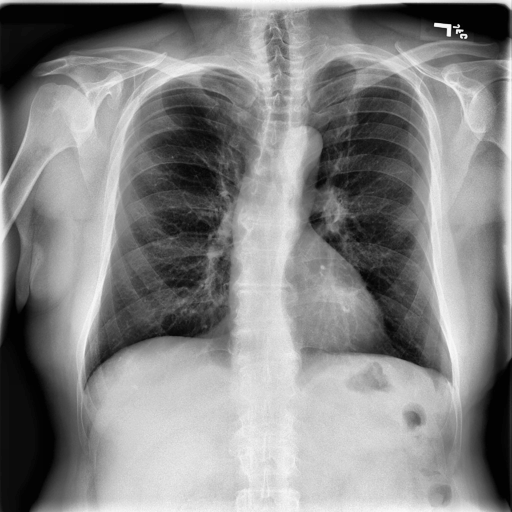
Finding: NORMAL